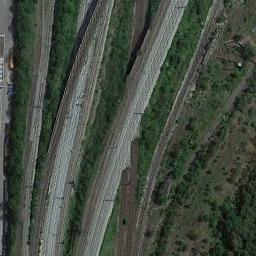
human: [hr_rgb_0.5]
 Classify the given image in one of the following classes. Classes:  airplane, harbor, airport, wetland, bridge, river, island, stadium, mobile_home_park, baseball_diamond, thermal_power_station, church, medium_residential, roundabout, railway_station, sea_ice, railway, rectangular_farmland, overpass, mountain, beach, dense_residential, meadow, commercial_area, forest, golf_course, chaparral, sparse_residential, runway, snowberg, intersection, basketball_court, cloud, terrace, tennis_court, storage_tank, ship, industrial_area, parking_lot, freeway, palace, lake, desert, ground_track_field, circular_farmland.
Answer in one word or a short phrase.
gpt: railway